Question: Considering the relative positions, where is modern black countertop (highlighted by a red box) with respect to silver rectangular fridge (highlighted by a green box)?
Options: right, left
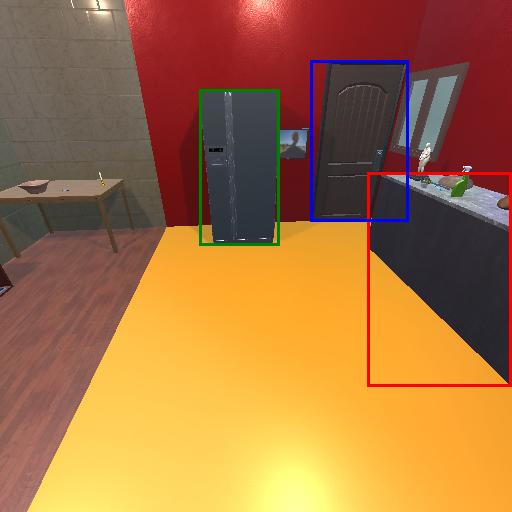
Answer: right